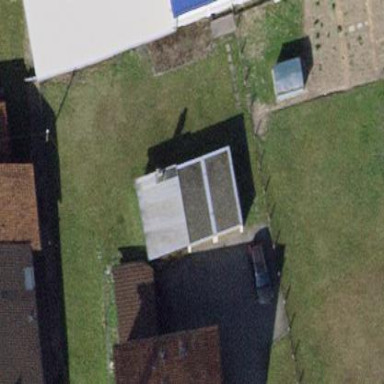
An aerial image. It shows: Group of garages.